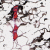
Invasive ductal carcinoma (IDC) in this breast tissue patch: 0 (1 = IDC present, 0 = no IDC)